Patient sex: M
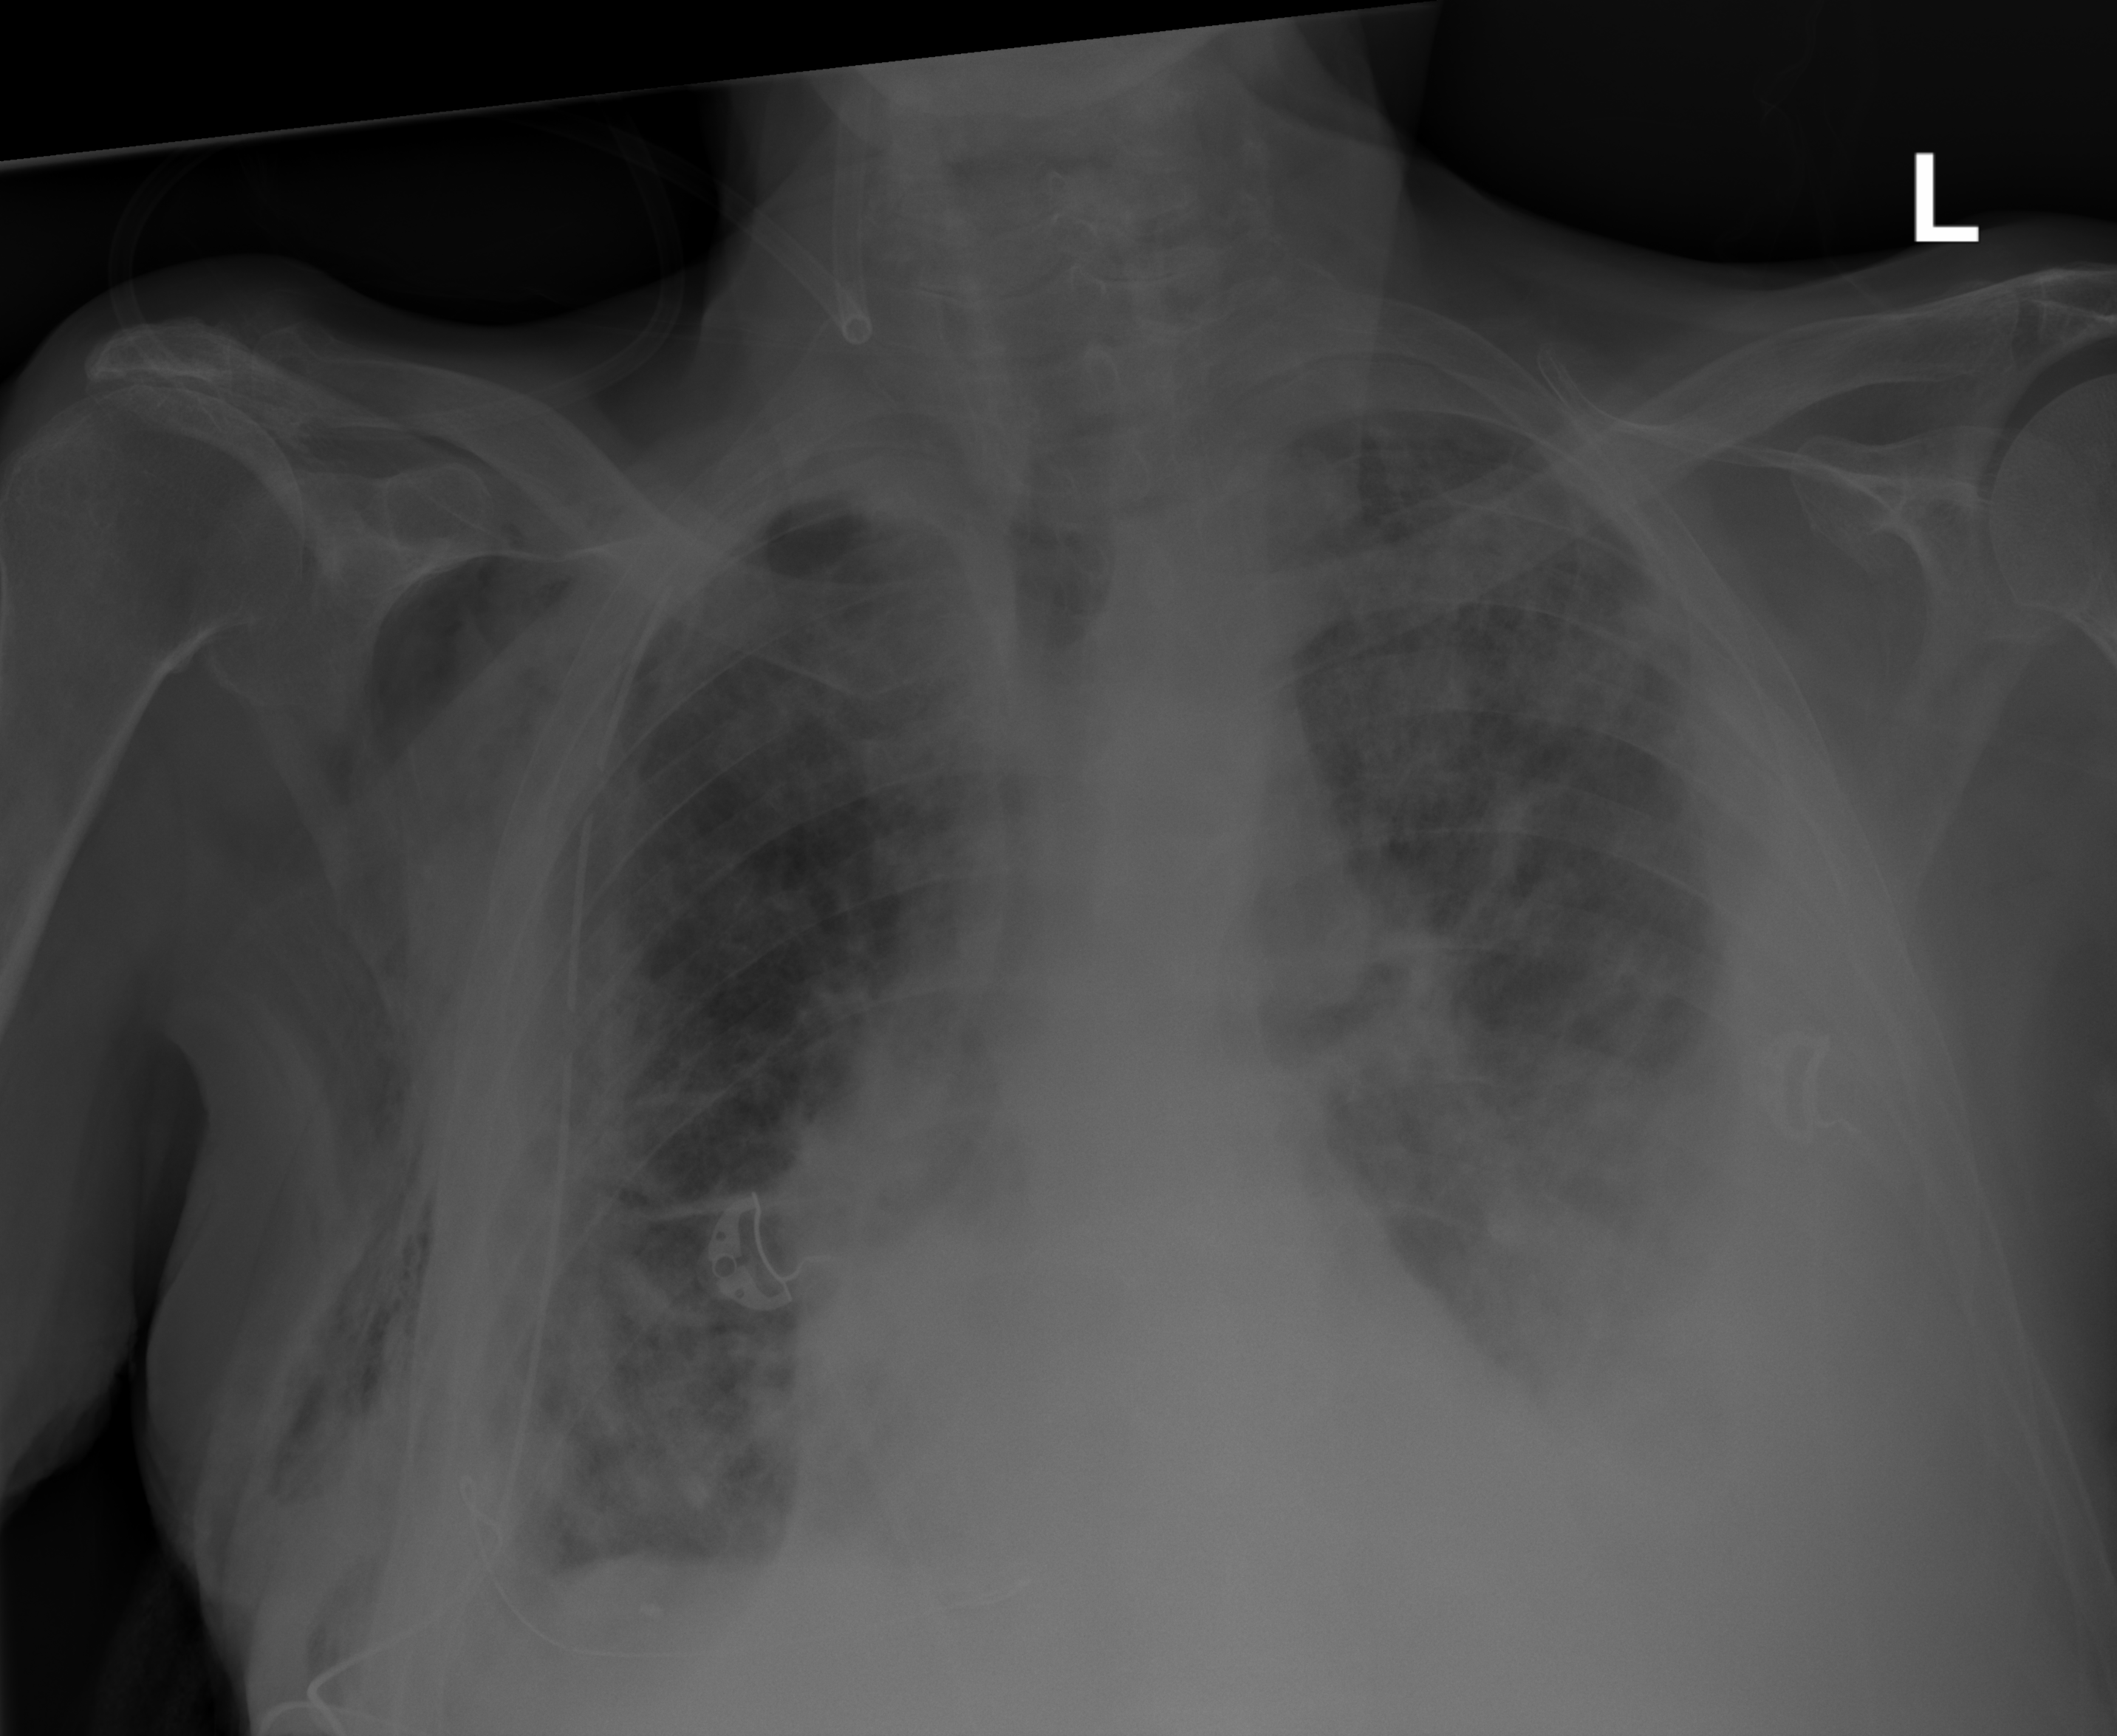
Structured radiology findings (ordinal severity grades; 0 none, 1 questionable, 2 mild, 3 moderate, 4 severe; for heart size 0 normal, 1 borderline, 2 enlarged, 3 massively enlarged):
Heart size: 0
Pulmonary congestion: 0
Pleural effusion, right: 2
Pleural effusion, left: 3
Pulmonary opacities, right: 2
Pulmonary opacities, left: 3
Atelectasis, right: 2
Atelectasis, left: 3